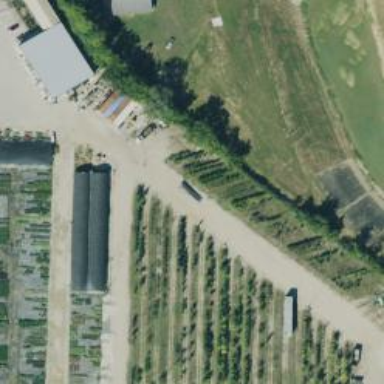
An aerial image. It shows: Plant nursery area.